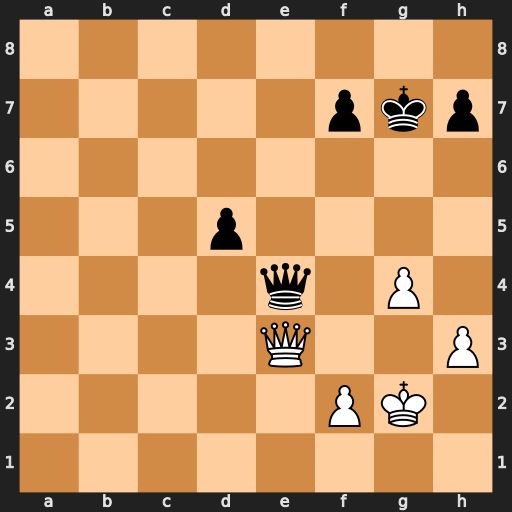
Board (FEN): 8/5pkp/8/3p4/4q1P1/4Q2P/5PK1/8
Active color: w
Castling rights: -
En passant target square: -
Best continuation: Qxe4 dxe4 Kg3 Kg6 Kf4 h5 g5 e3 fxe3 f6 gxf6